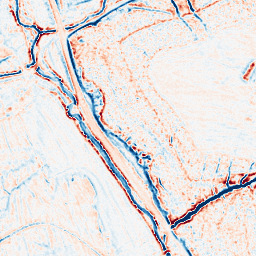
Category: edge_preserving
Decomposition family: bilateral
Decomposition parameters: d: 9
sigma_color: 100
sigma_space: 75
Upsampling method: bilinear
Upsampling parameters: scale: 8
Upsampling scale: 8